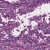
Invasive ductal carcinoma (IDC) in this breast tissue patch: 1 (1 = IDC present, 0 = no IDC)